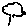
Label: tree